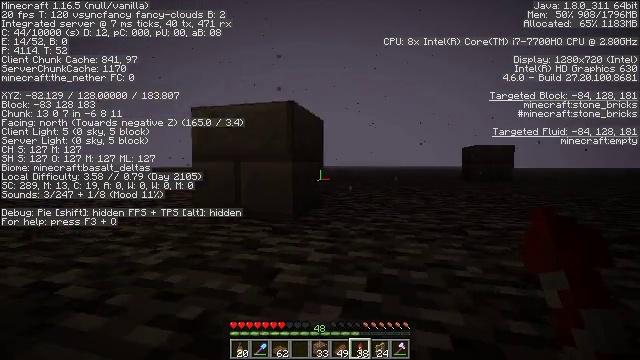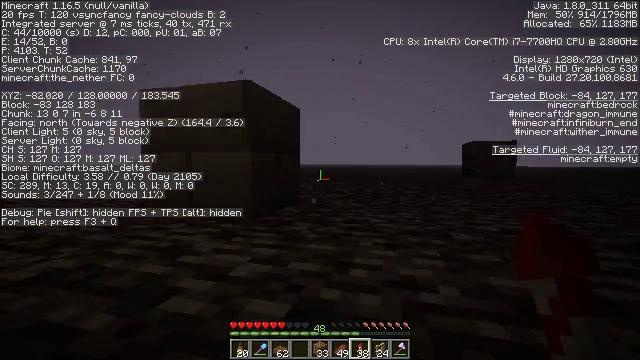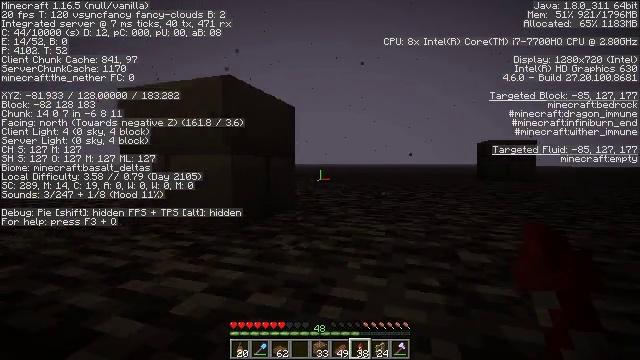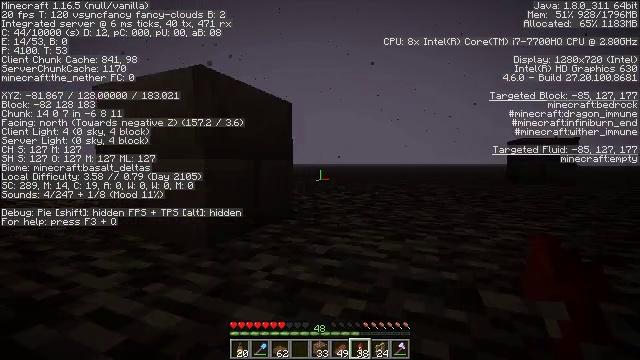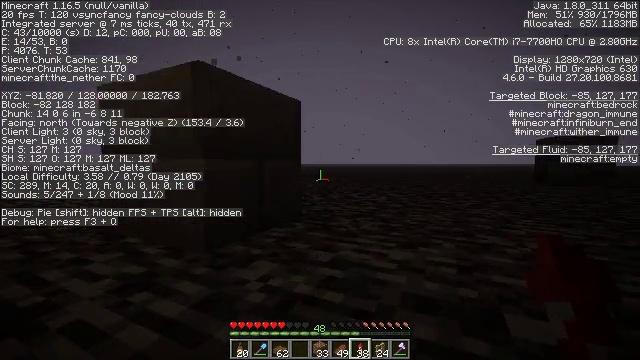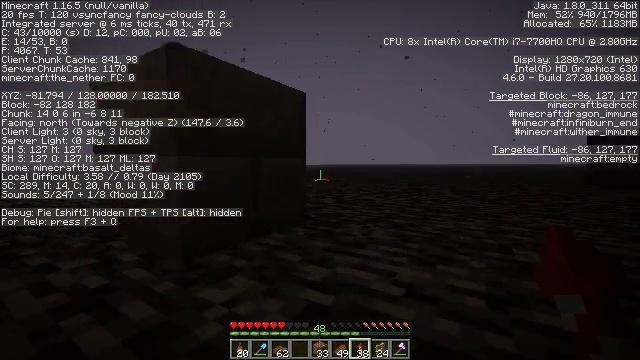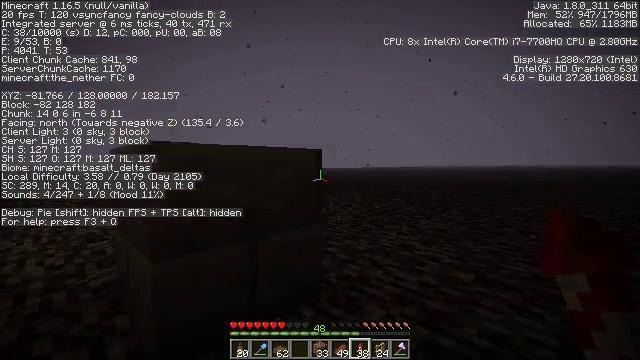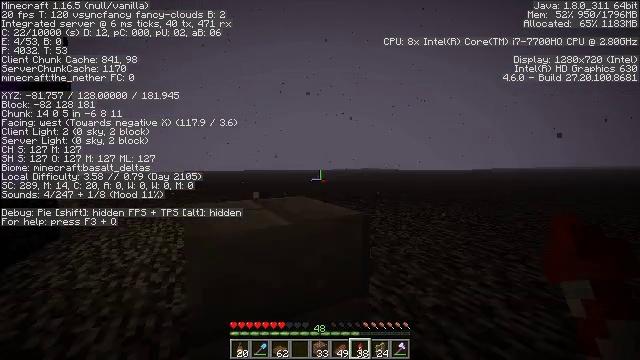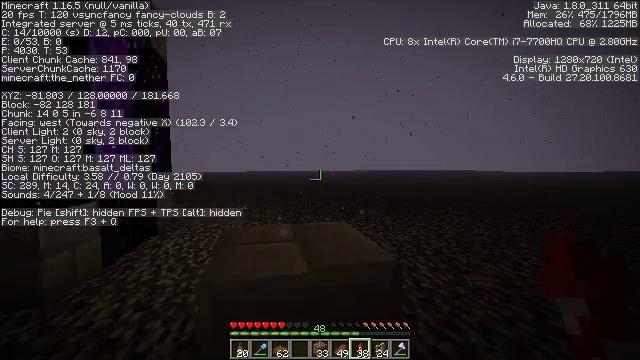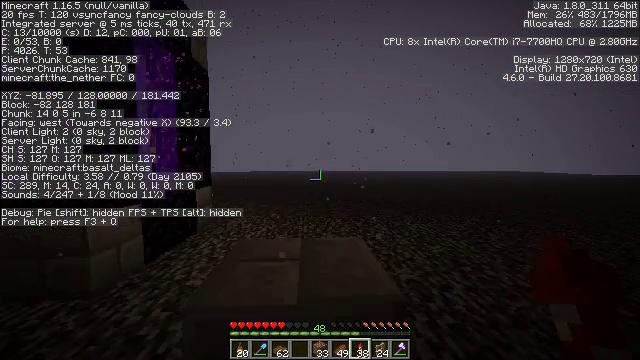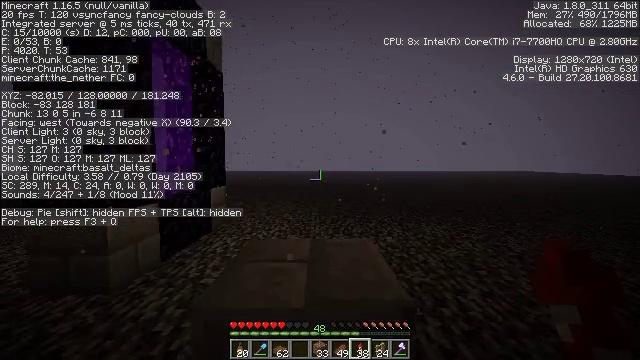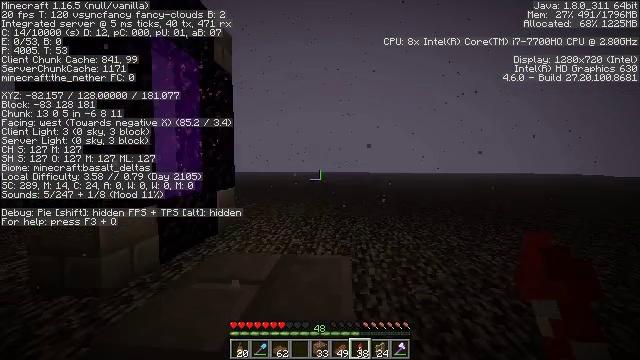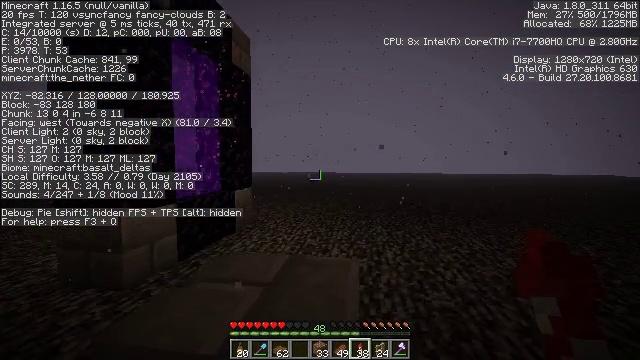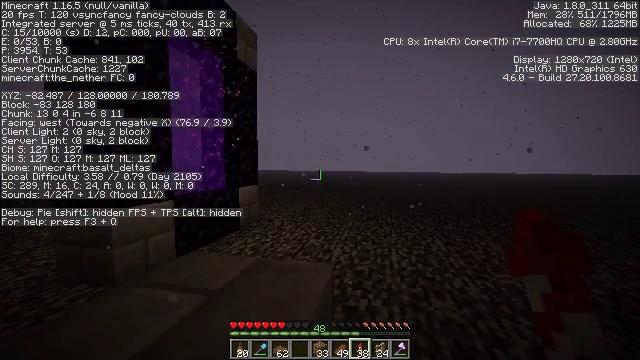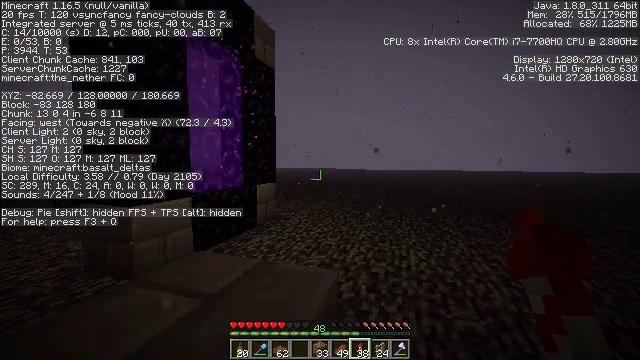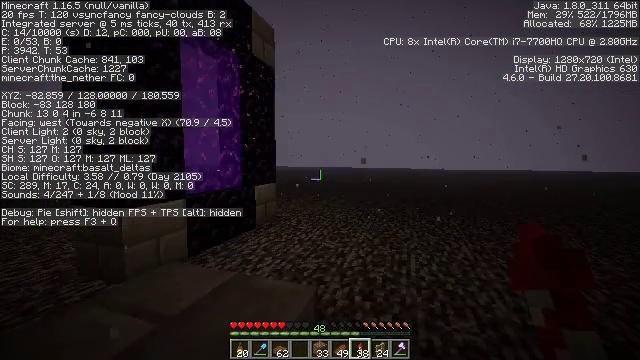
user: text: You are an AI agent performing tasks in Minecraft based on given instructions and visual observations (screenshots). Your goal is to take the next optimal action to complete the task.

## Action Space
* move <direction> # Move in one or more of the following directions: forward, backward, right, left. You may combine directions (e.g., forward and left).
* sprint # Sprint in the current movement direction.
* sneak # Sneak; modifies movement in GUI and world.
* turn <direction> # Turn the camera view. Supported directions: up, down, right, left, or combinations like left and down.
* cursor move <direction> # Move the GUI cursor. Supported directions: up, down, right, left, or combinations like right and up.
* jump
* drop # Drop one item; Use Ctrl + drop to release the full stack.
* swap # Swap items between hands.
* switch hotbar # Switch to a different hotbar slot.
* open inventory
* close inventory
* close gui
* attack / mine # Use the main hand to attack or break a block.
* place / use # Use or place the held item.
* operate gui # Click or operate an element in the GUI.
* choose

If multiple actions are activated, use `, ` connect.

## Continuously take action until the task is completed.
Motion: motion action
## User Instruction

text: Gather the spruce slab by holding left button.
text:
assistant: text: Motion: no_op
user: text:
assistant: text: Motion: turn left
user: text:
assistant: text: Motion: turn left
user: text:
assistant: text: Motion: turn left
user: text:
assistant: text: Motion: move forward and move right, turn left
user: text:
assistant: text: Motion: move forward and move right, turn left
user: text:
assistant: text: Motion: move forward and move right, turn left
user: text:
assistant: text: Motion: move forward and move right, turn left
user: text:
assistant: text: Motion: move forward and move right, turn left
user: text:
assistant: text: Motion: move forward and move right, turn left
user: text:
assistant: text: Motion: move forward and move right, turn left
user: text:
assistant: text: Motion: move forward and move right, turn left
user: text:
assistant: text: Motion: move forward and move right, turn left
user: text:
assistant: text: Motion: move forward and move right, turn left
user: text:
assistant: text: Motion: move forward and move right, turn left
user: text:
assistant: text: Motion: move forward and move right, turn left
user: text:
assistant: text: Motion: move forward and move right, turn left
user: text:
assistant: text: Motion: move forward and move right, turn left and down
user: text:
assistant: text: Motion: move forward and move right, turn left
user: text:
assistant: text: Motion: move forward and move right, turn left
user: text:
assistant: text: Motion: move forward and move right, turn left
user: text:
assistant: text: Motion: move forward and move right, turn left
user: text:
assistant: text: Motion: move forward and move right, turn left and down
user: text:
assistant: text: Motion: move forward, turn left and up
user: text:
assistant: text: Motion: move forward, turn up
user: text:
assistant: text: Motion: move forward
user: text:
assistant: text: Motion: move forward
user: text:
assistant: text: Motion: move forward, turn right
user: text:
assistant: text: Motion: move forward and move right, turn left
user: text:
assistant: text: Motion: move forward and move right